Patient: sex F, age 80
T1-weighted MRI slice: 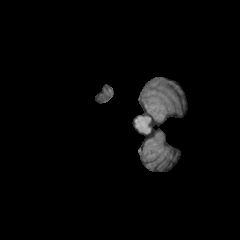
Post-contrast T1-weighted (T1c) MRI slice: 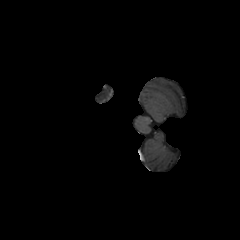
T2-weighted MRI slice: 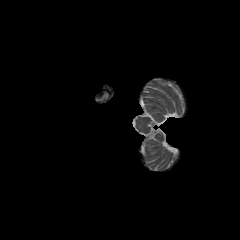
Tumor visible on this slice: no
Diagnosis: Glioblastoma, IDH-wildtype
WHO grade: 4